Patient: sex F, age 67
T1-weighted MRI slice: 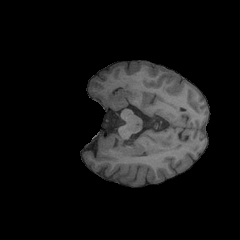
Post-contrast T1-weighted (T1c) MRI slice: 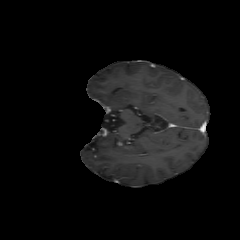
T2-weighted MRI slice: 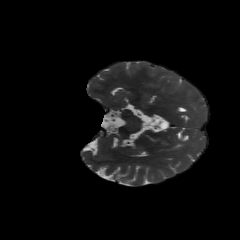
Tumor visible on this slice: yes
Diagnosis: Glioblastoma, IDH-wildtype
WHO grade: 4